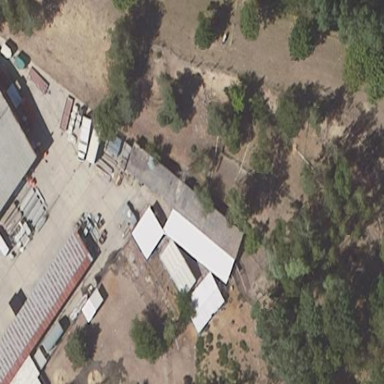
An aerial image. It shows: Shed building.